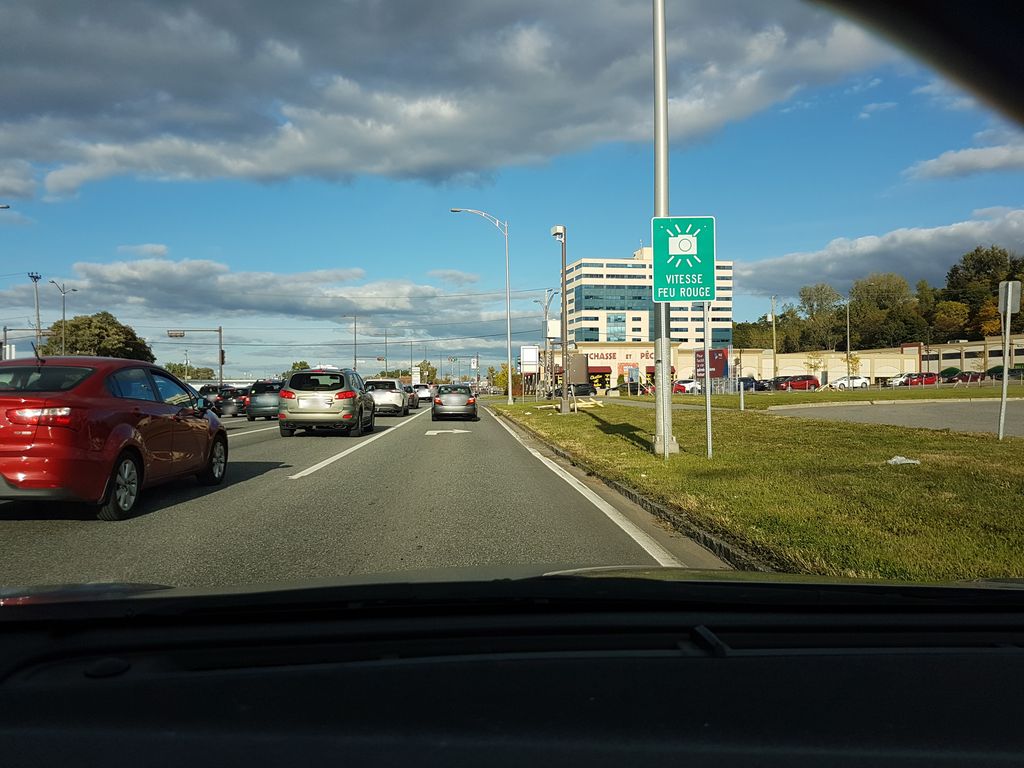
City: quebec_city